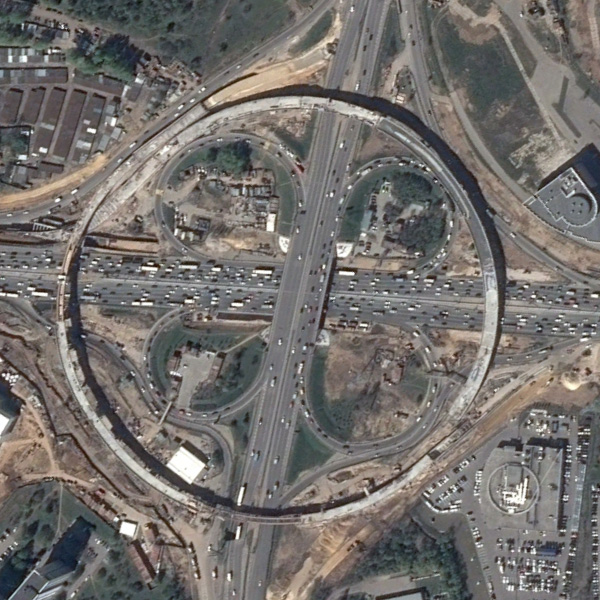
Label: Viaduct